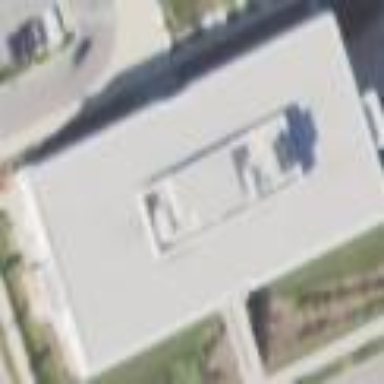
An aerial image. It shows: University building.